Question: I am having a problem using Superfish dropdowns inside a jQuery grid. It looks like the dropdown is being clipped by the table bounds.
I've researched this and it seems to be a z-index issue except that I have tried various combinations of z-index to no avail.
Here's a screenshot of what it looks like:

I can post the css and code if need be; it's a bit complicated though.
Thanks in advance.
Rick
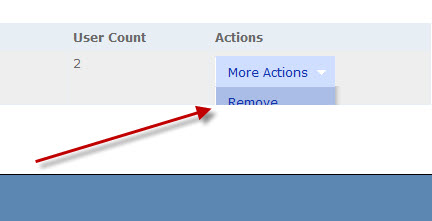
Answer: maybe adding overflow:visible; to the parent element of your dropdown?